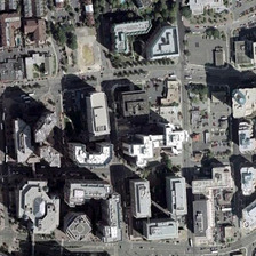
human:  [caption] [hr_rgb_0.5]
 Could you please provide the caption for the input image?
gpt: There are many green plants and commercial plants nearby.

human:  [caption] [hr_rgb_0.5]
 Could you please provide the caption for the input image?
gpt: There are many green plants and commercial plants nearby.

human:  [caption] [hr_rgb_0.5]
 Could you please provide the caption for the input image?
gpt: There are many green plants and commercial plants nearby.

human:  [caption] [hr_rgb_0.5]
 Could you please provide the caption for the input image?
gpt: There are many green plants and commercial plants nearby.

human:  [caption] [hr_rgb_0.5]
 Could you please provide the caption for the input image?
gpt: There are many green plants and commercial plants nearby.